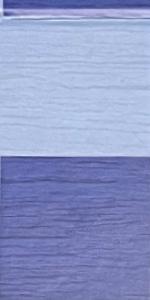
Label: Empty